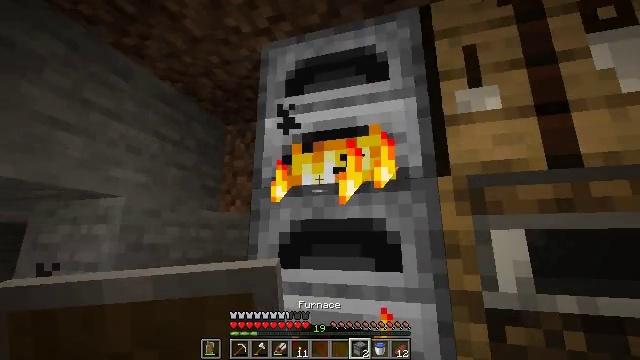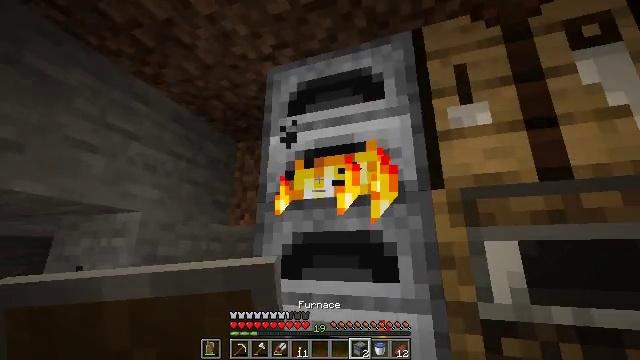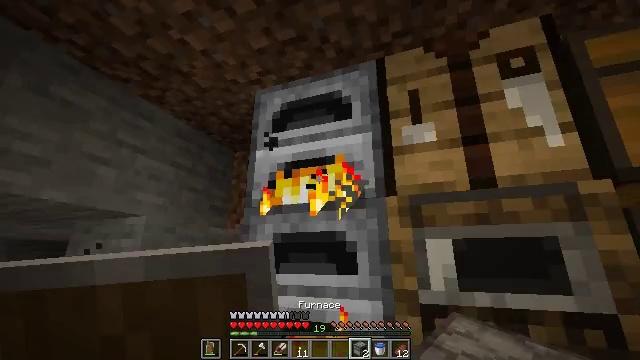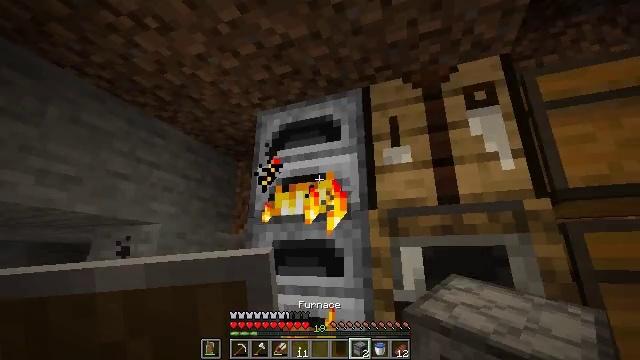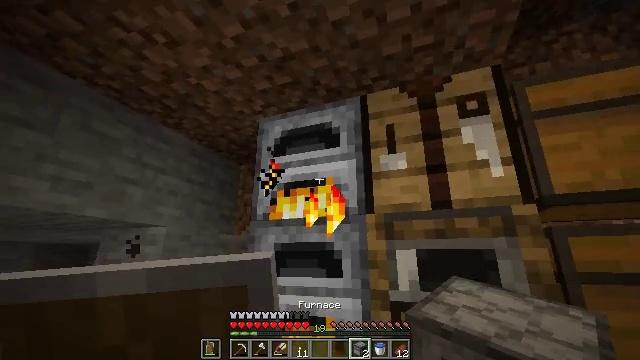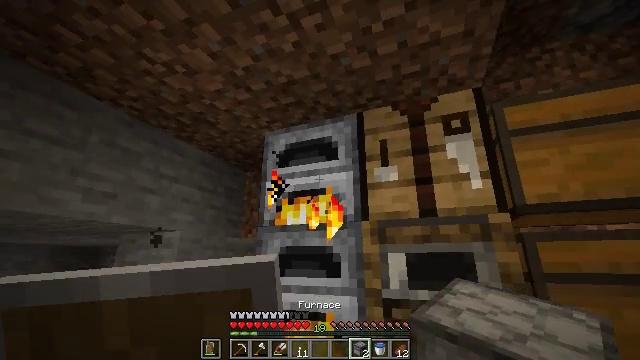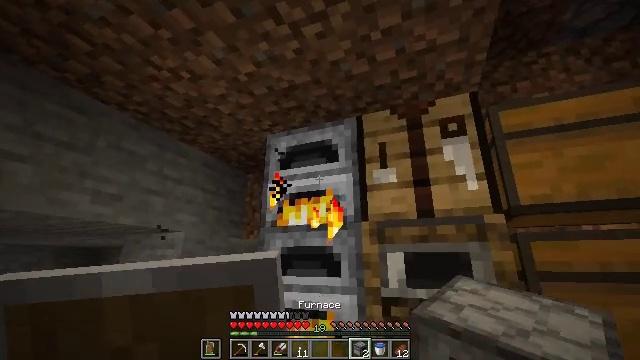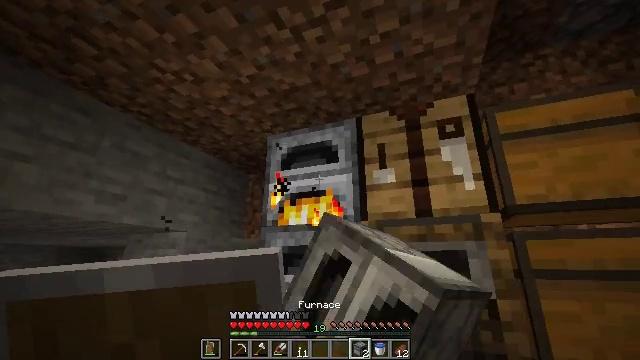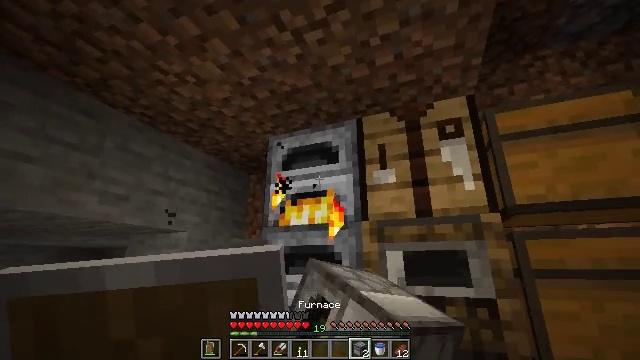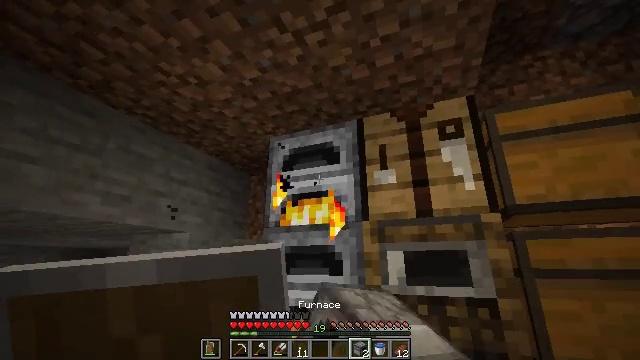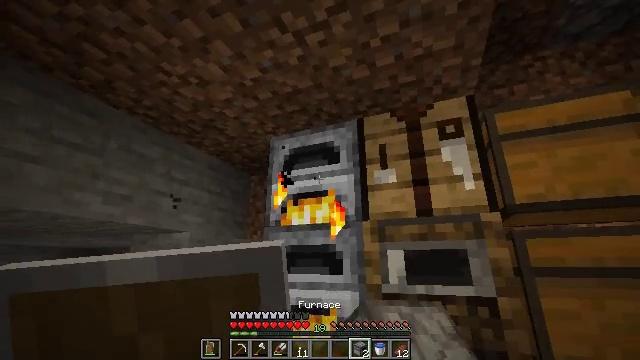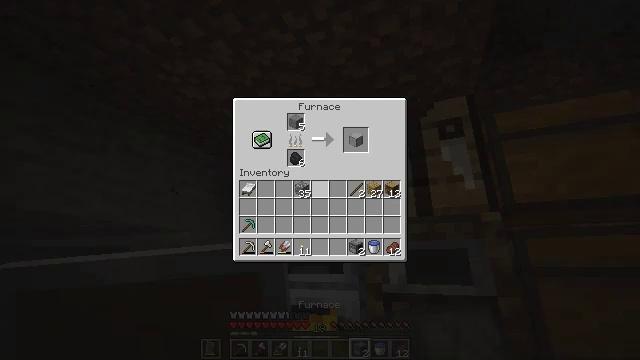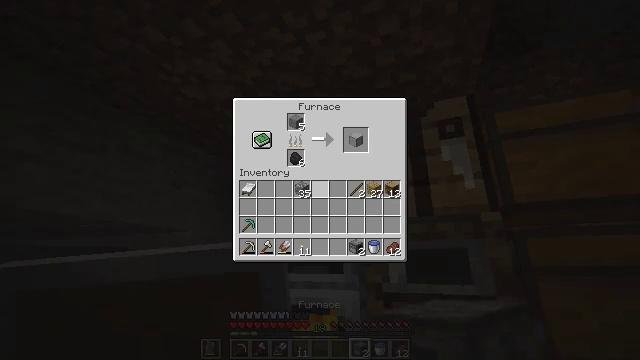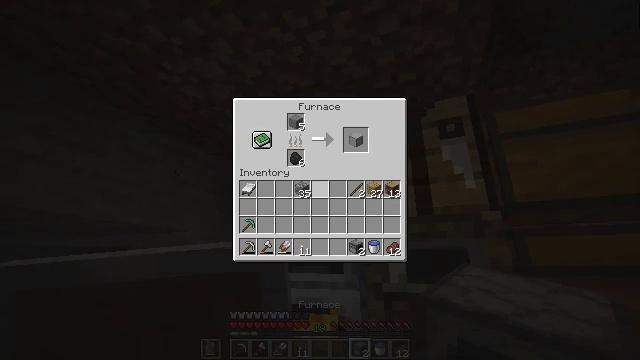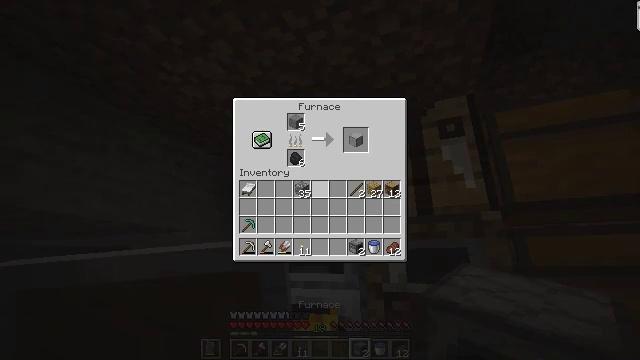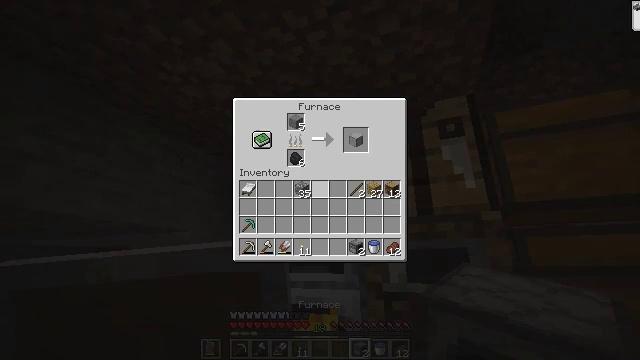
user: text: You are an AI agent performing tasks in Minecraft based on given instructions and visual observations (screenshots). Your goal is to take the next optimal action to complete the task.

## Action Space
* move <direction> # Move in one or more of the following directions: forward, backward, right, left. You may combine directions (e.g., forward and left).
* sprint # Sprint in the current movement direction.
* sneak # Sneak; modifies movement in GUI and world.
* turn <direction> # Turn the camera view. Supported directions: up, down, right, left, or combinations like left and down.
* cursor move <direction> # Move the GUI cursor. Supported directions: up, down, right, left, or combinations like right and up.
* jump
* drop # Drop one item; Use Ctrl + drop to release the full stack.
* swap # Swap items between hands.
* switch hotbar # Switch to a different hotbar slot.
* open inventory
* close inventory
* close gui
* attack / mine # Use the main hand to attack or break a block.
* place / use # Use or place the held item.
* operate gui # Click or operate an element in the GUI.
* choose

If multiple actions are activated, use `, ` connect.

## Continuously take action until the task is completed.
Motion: motion action
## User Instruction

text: Interact with the furnace to make smooth stone.
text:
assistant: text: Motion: move back and move right, turn left and up
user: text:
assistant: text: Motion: move back, turn left
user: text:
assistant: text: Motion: move back
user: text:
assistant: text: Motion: move back
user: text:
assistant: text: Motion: no_op
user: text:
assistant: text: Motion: use / place
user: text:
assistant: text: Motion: use / place
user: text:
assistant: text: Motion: use / place
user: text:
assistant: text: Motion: no_op
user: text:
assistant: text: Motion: no_op
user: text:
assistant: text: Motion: open gui
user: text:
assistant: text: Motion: no_op
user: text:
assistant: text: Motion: no_op
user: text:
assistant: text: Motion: no_op
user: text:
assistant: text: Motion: no_op
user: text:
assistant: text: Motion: no_op
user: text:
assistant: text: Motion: cursor move right
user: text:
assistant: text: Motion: cursor move right and up
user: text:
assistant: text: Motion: cursor move up
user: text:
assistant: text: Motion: no_op
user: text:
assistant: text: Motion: sneak
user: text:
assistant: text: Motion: sneak
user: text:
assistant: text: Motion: sneak
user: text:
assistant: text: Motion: sneak
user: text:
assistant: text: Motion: sneak
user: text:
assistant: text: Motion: sneak
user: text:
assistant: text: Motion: sneak
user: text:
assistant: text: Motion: sneak
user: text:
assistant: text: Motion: no_op
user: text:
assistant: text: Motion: no_op